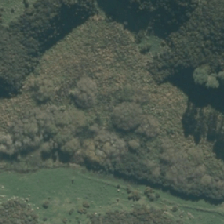
Land cover: herbaceous_freshwater_vege